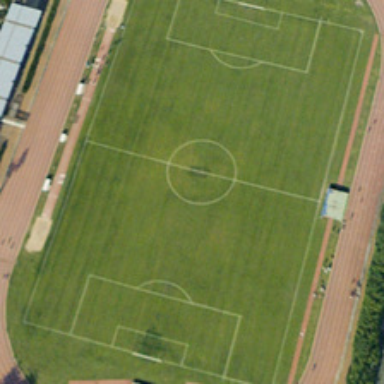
Some green trees are near a playground with a football field in it .